Question: I would like if this simple database modeling is fine. Specially the Billing table.
Can you guys give your opinions?

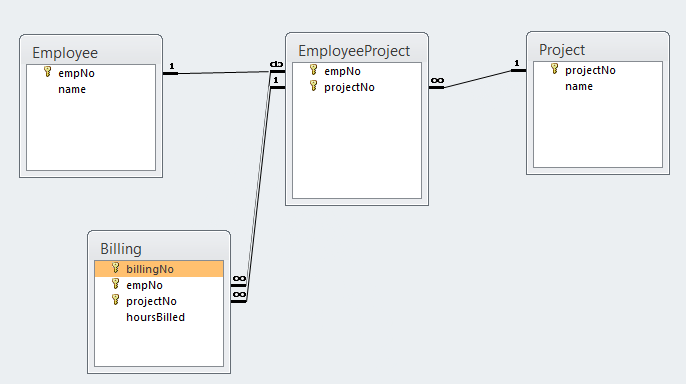
Answer: I think you're asking if it's ok for the primary key in EmployeeProject to consist of two foreign keys. If I've understood your question correctly, that's fine.
In Billing, there's nothing wrong with having a foreign key consisting of two columns that refer to EmployeeProject. (In SQL, 'foreign key (empNo, projectNo) references EmployeeProject (empNo, projectNo)'.) You almost certainly want two separate foreign keys referencing Employee and Project here.
The three-column primary key in Billing (SQL, 'primary key (billingNo, empNo, projectNo)') allows data like this.
'''
billingNo empNo projectNo hoursBilled
--
1003 13 7 3
1003 13 6 2
1003 17 7 8
1004 13 7 3
1004 13 6 2
'''
If that's your intent, you going in the right direction.